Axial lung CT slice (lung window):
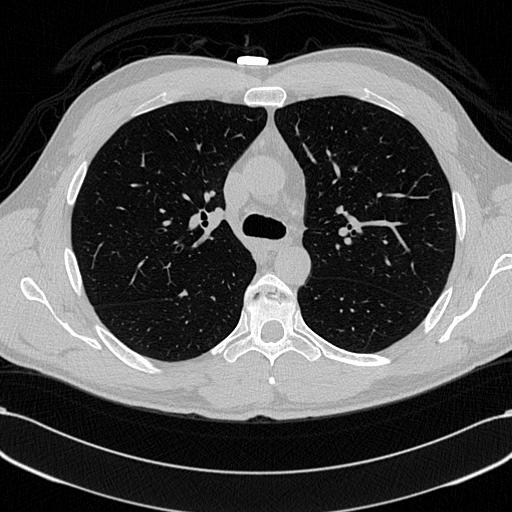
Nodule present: no